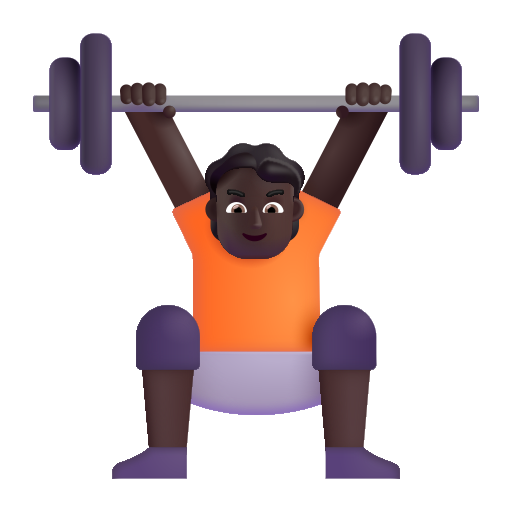
person lifting weights color dark